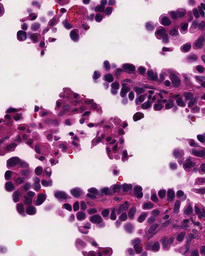
Tumor epithelial tissue: yes
Tumor-associated stroma tissue: no
Normal tissue: no